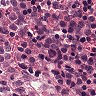
Metastatic tissue present: yes